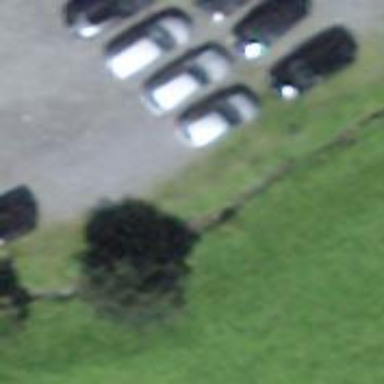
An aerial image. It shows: Parking aisle with pebblestone surface.